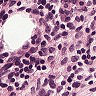
Metastatic tissue present: no